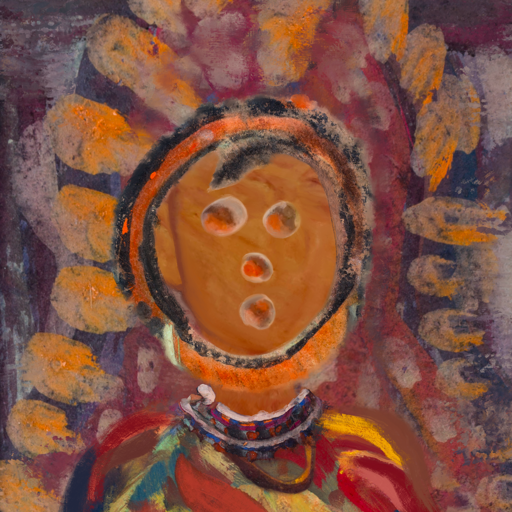
Background: Doll, Head And Neck Front: Pious_Lady, Face Front: Rupkatha, Bust: Mother_And_Son_Son, Hair Front: Childish, Head Accessory: Blank, Second Necklace: Comrade, Necklace: Hypocrite_1, Baby: Blank